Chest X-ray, AP view. Patient: 52 years old, sex F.
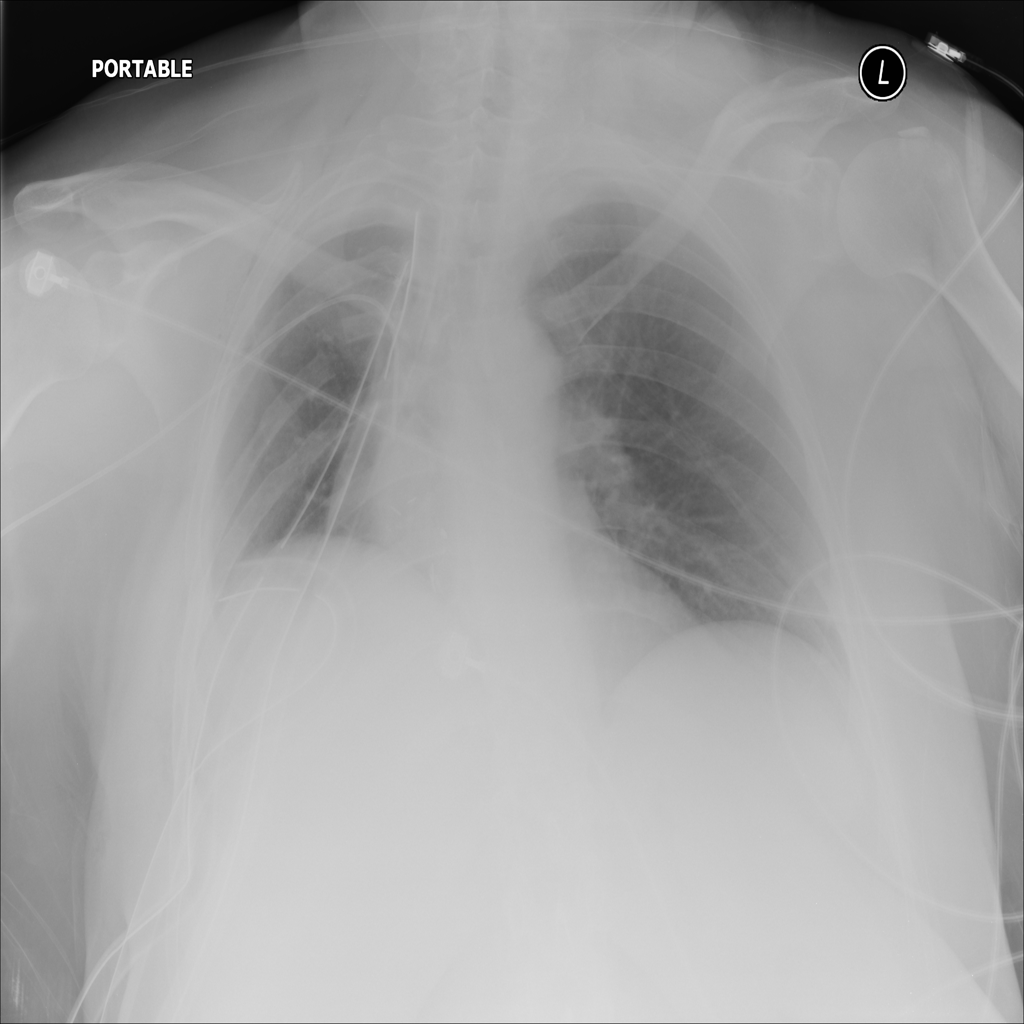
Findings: No Finding